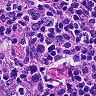
Metastatic tissue present: no